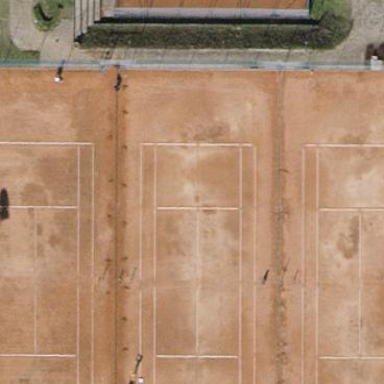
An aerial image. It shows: Sand tennis court on pitch for leisure land.